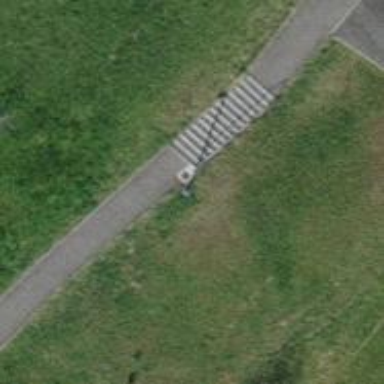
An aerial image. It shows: Asphalt steps along the road.